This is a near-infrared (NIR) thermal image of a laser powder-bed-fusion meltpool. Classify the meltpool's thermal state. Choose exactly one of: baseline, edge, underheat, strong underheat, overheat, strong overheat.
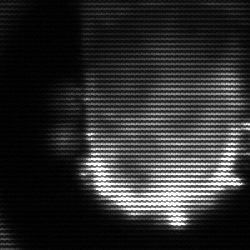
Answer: baseline